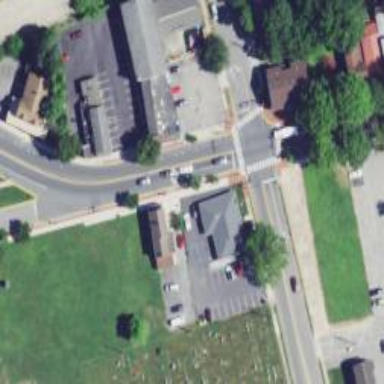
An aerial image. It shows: Marked crossing on footway.